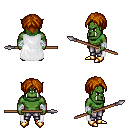
a pixel art fantasy rpg character, male body template, orc, green skin, white cape, metal pants, brunette parted hairstyle, white cloth bandages, gold boots, spear, four views (front, back, left, right), 2x2 character sprite sheet, small pixel art, hard edges, no anti-aliasing